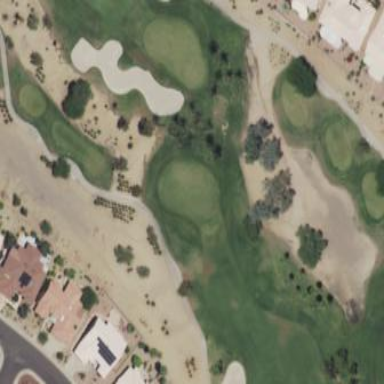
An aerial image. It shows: Rough grass area on golf course.